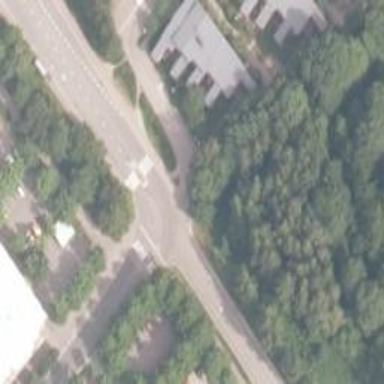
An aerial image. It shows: Road with "give way" sign.